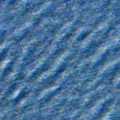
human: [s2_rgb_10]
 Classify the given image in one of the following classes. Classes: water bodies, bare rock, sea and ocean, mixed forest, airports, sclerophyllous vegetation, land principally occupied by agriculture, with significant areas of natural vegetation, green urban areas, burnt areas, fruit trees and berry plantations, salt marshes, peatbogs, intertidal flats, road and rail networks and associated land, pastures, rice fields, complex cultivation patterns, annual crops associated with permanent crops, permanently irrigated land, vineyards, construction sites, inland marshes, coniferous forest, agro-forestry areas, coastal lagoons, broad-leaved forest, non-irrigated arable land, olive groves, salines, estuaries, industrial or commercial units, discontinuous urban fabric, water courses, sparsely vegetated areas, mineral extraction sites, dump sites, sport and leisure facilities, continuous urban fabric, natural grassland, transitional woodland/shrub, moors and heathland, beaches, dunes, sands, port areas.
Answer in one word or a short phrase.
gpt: sea and ocean